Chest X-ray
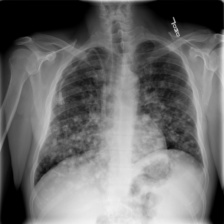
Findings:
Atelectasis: negative
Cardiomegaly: negative
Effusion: negative
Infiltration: negative
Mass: negative
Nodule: negative
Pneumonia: negative
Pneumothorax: negative
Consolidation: negative
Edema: negative
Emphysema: negative
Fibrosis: negative
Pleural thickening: negative
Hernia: negative